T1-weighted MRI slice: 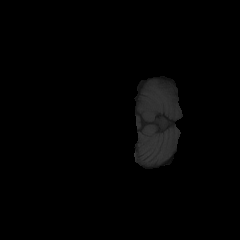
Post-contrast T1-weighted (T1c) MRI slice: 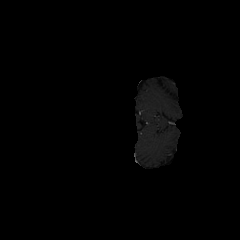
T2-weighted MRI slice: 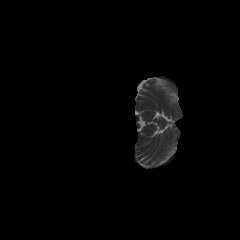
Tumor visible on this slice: no